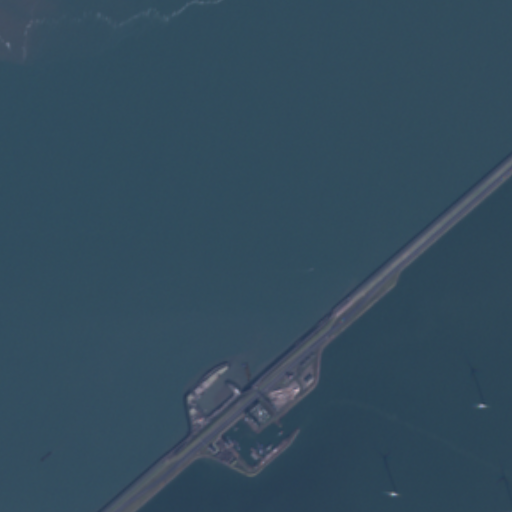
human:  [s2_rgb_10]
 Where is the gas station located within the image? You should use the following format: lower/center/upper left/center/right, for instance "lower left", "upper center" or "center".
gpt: The gas station is located in the lower center of the image.
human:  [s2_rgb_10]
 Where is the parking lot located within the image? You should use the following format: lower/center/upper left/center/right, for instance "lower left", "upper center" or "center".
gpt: The parking lot is located in the lower center of the image.
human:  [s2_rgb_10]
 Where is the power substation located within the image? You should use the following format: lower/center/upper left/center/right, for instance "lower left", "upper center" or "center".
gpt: The power substation is located in the lower center of the image.
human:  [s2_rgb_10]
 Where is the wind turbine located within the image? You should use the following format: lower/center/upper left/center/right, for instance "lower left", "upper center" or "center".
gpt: The wind turbine is located in the lower right of the image.
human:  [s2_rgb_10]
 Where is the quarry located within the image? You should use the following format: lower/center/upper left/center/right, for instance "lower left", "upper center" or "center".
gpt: There is no quarry in the image.